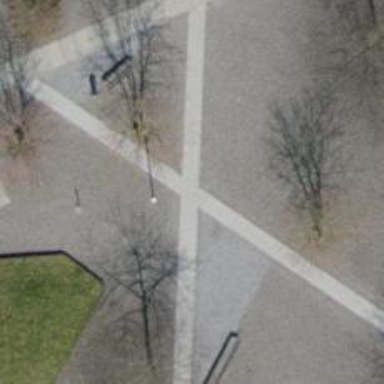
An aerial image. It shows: Footway with concrete surface.